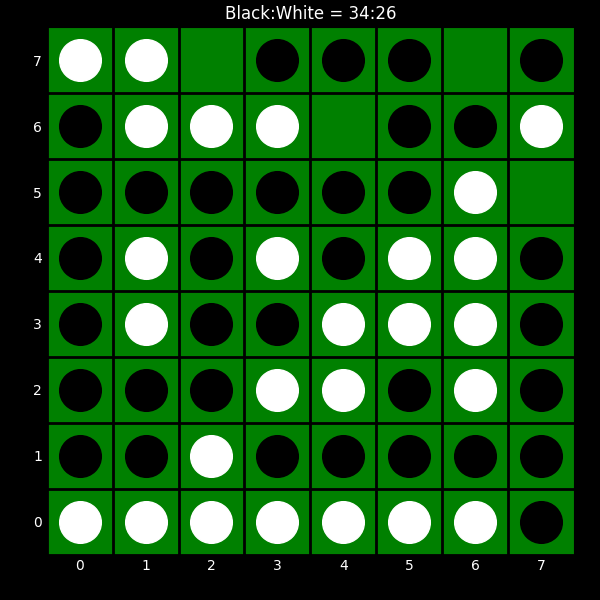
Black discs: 34
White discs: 26